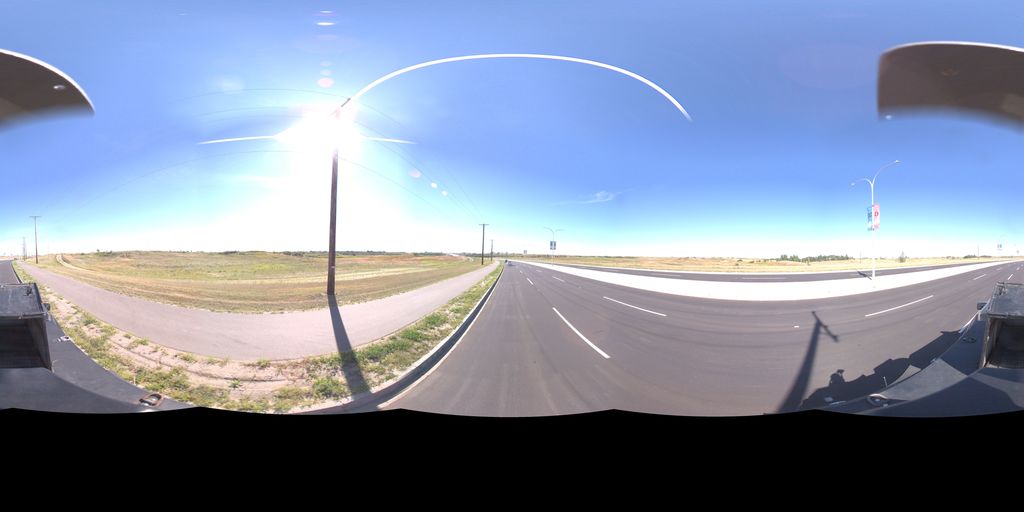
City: saskatoon